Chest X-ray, PA view. Patient: 53 years old, sex F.
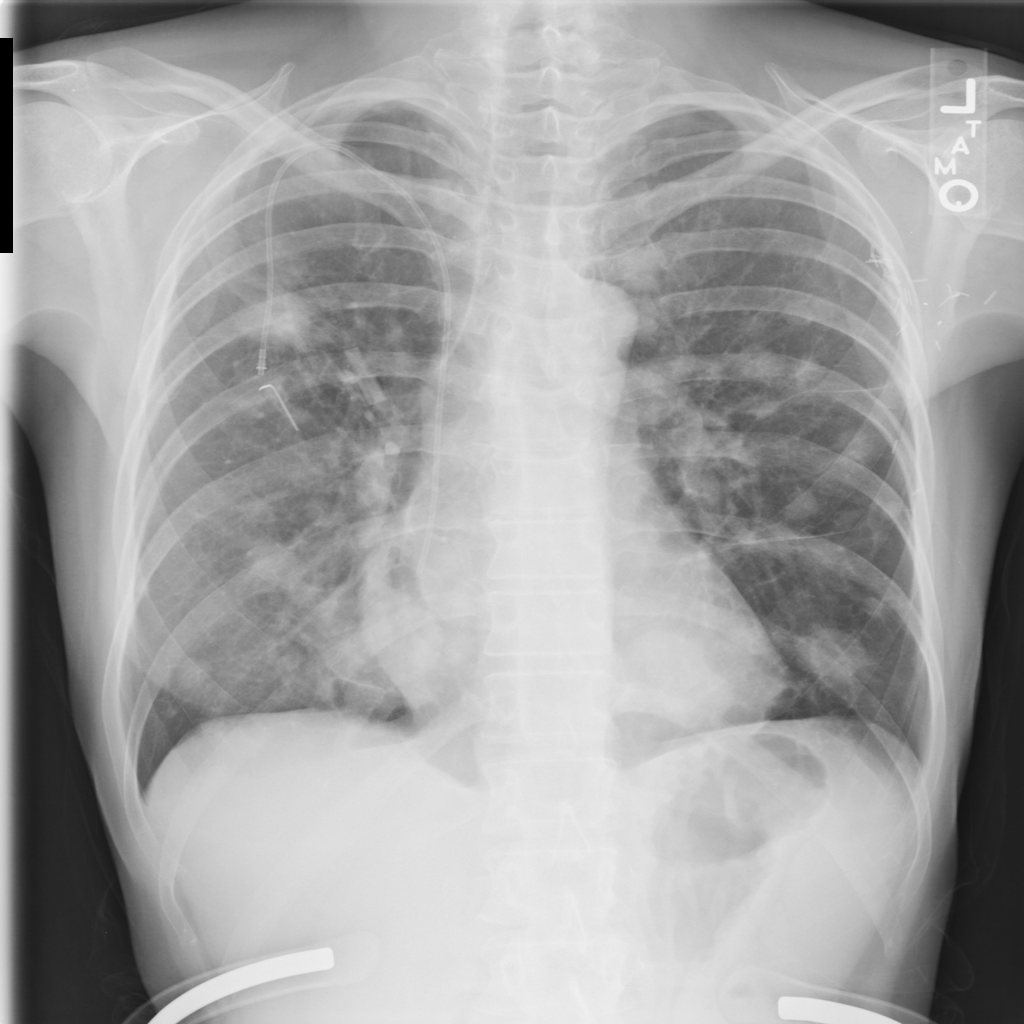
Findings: No Finding